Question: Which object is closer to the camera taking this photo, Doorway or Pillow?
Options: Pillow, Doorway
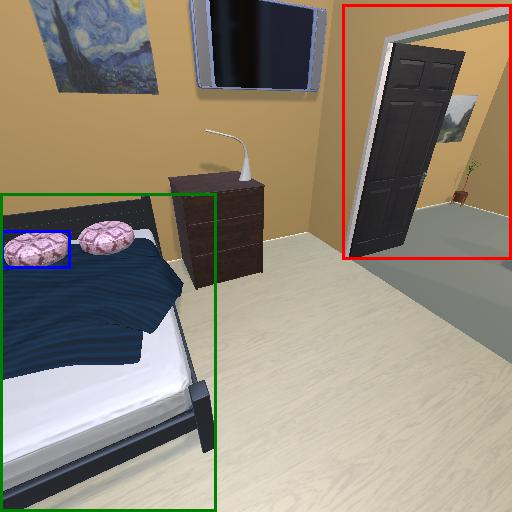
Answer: Pillow